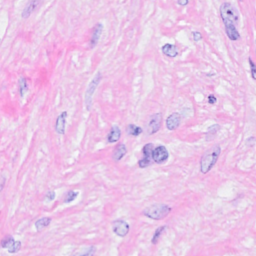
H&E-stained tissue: Breast